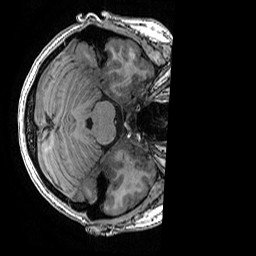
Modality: T1w
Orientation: axial
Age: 18
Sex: female
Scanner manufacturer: ge
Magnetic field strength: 3 T
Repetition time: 0.007 s
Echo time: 0.00342 s